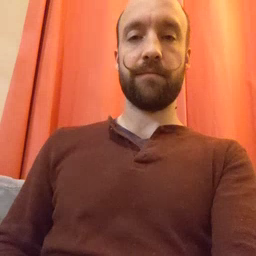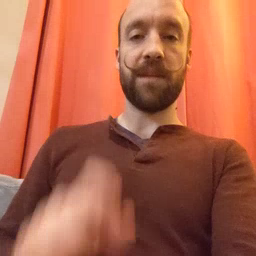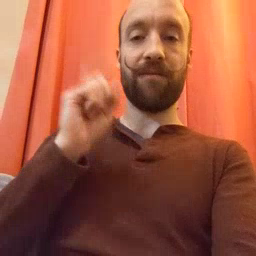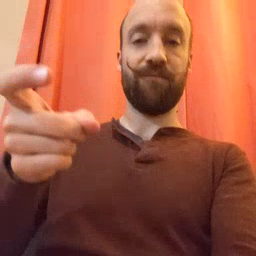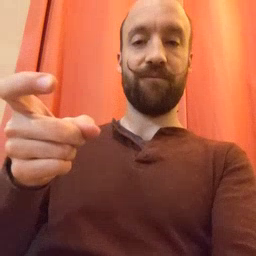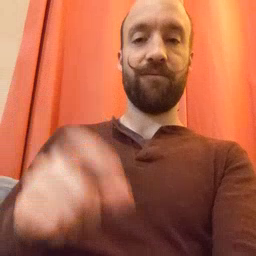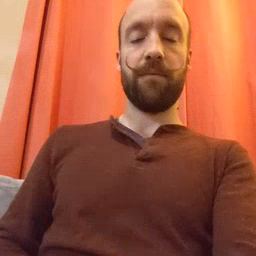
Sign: gift